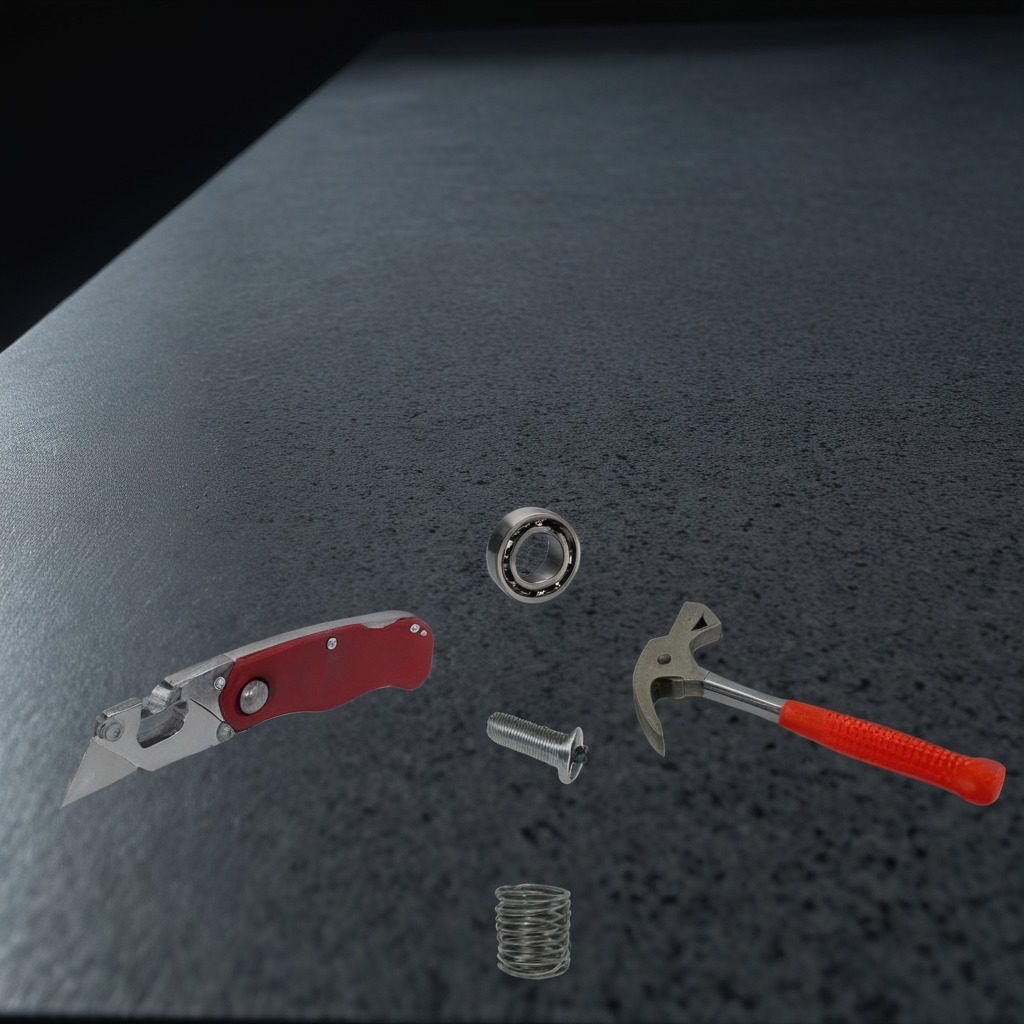
A ball bearing, a utility knife, a machine screw, a hammer, and a coiled metal spring are lying on the clean granite table inside a workshop at night.